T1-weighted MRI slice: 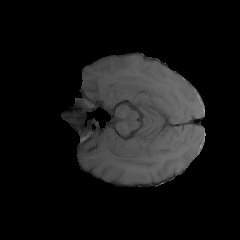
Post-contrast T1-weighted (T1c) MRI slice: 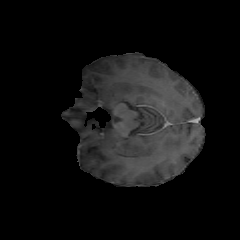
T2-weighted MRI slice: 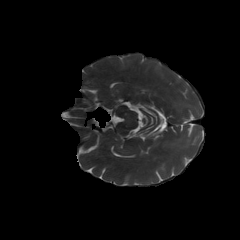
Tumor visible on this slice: no